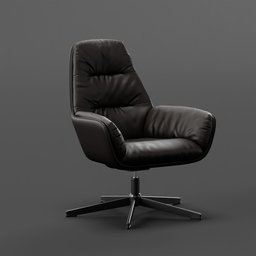
Label: furniture